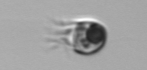
Label: Balanion